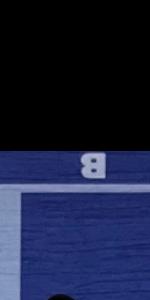
Label: Empty